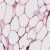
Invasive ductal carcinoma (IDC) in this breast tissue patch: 0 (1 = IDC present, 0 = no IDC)